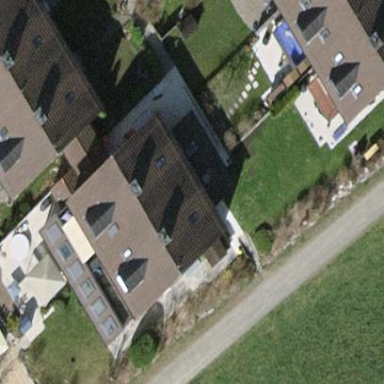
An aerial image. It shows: Semi-detached house with gabled roof.